Question: To demonstrate the behaviour with some visual feedback we have the following style for the 'span':
'''
span {
background-color: red;
}
'''
If we write something like this, then the result looks OK and both spans have red background with a space in between:
'''
<span>Hello</span>
<span>World</span>
'''
But when we change the HTML to something like this, then there is no space between the two spans:
'''
<span>
Hello
</span>
<span>
World
</span>
'''
I would assume that the spaces and new lines wouldn't affect anything. So my question is why is that happening and what am I missing here?
Here is a screenshot of the first and second behaviour in action (tested on Chrome, Safari, Firefox):

<URL>
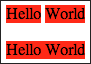
Answer: EDIT: For addressing the particular issue which inspired this question, using a style of
'''
span {
display: inline-block;
}
'''
will allow both forms of your HTML to yield the white sliver in between the 2 red blocks, since now the spans have block spacing and sizing while still adhering to an inline positioning. Anyway, onto the explanation:
Newline or a space are both a single white space. If 2 inline elements have a single space between them, you get that little sliver of white space.
'''
<span>Hello</span>
<span>World</span>
'''
has a single space (the newline) between the 2 span elements. It is equiavelent to this
'''
<span>Hello</span> <span>World</span>
'''
However,
'''
<span>Hello </span>
<span>World</span>
'''
has no space between the span elements, because its HTML so any amount of contiguous white space is considered a single whitespace. this time, the first whitespace is inside of the span, so it gets a red background, the second white space (the newline) gets bunched up with the first one, which has a red background already, so no white sliver is seen. The above block is equivalent to your
'''
<span>
Hello
</span>
<span>
World
</span>
'''
because the whitespace after the "o" is inside the span, so that gets bunched up with the newline whitespace outside the span, as well as the newline whitespace inside the second span before the W, so the background is contiguous.
You can see that
'''
<span>Hello</span><span>World</span>
'''
would have a contiguous red background also, but with no visible spacing between the words.